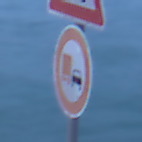
Verkehrszeichen: UeberholverbotKraftfahrzeuge
Zusatzzeichen oben: RadverkehrLinks
Umgebung: Outdoor, Urban
Tageszeit: Dawn
Wetter: PartlyCloudy
Licht: Natural
Jahreszeit: NotSpecified
Kontrast: LowContrast